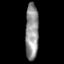
Tissue: prostate
Cell type: T cells
Senescence score: 0.343
Nuclear area (px): 730
Mean DAPI intensity: 145.297